Question: I am experiencing an unusual error in my iOS app.
My app downloads a large number of JSON objects which are then inserted into Core Data. Each download takes the following steps:
1. Open network connection and get JSON object
2. One main NSManagedObject is created
3. Any number between 0 and around 20 additional NSManagedObjects are created
4. For some, a fetch request for existing NAManagedObjects is performed to find existing matching objects, and a relationship is created, or a new object is created if one isn't found.
Here is the relevant code snippet, where 'song' is an instance of an NSManagedObject subclass, and 'Category' is a different NSManagedObject subclass:
'''
for (NSString *category in dict[@"categories"]) {
NSError *error;
NSFetchRequest *fetchRequest = [NSFetchRequest fetchRequestWithEntityName:@"Category"];
fetchRequest.predicate = [NSPredicate predicateWithFormat:@"name like %@", category];
NSArray *fetchResults = [_moc executeFetchRequest:fetchRequest error:&error];
Category *c;
if (fetchResults.count > 0) {
c = fetchResults[0];
} else {
c = [NSEntityDescription insertNewObjectForEntityForName:@"Category" inManagedObjectContext:_moc];
c.name = category;
}
[song addCategoriesObject:c];
}
'''
This works fine, until after a few hundred download-and-inserts, the app will crash. The number of successful downloads will vary, seemingly at random.
The line causing the exception is 'NSArray *fetchResults = [_moc executeFetchRequest:fetchRequest error:&error];' and the log output is this line:
'''
2014-11-17 10:05:54.265 MyApp[3211:<PHONE>] Communications error: <OS_xpc_error: <error: 0x19ce62a80> { count = 1, contents =
"XPCErrorDescription" => <string: 0x19ce62e78> { length = 22, contents = "Connection interrupted" }
}>
2014-11-17 10:06:03.631 MyApp[3211:<PHONE>] *** Terminating app due to uncaught exception 'NSGenericException', reason: '*** Collection <__NSCFSet: 0x174075ac0> was mutated while being enumerated.'
*** First throw call stack:
(0x188111e48 0x198b140e4 0x1881117fc 0x187dc9cf8 0x1000965d8 0x100097de0 0x1003a4e30 0x1003a4df0 0x1003af854 0x1003a8120 0x1003b175c 0x1003b2f18 0x1993352e4 0x199334fa8)
libc++abi.dylib: terminating with uncaught exception of type NSException
'''
My attempts to Google this error have proved fruitless. (Seriously - I've never searched for an error and got zero results:)

Has anyone else experienced a similar error and can point me in the right direction? For once I am at a complete loss as to where to even begin with my search here.
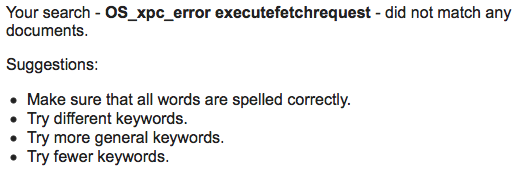
Answer: OK it looks like the crash and the OS_xpc_error are completely unrelated.
The OS_xpc_error appeared before the debugger hit the exception breakpoint. I didn't realise though that the exception message wasn't printed until after I hit continue in the debugger. The relevant line was about mutating __NSCFSet, and the problem was due to accessing my NSManagedObjectContext on a background thread.
Creating a new background NSManagedObjectContext, per <URL>, has solved my issue.